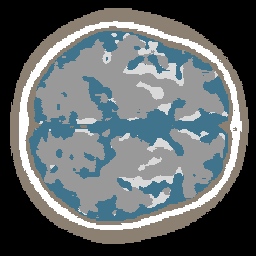
Label: no_lesion